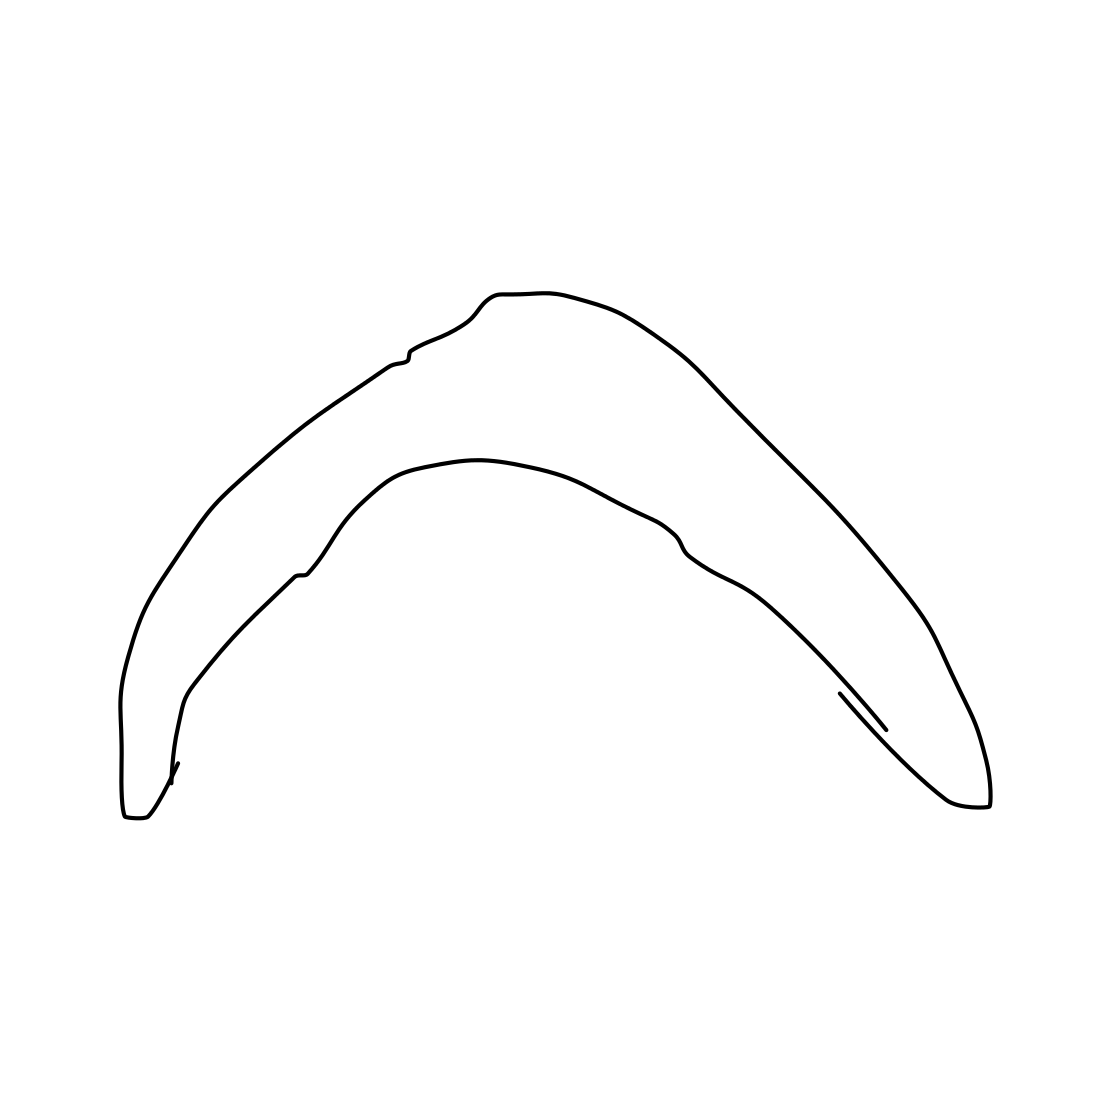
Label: boomerang